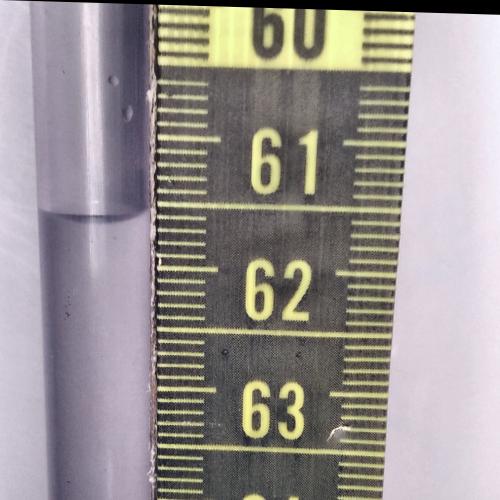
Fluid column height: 61.6 cm